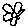
Label: flower